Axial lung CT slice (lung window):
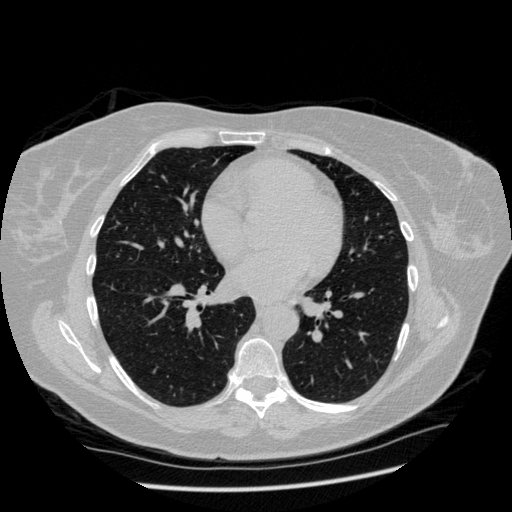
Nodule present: no